Field crop: maize
Growth stage: 2
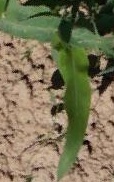
Species: maize